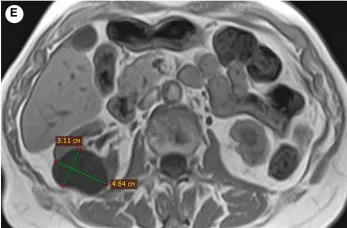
MRI of the patient's abdominal cavity (without contrast). (C-E) The multinodular nature of the lesion and clear boundaries were determined in axial sections, T1 mode.
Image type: radiology (mri)